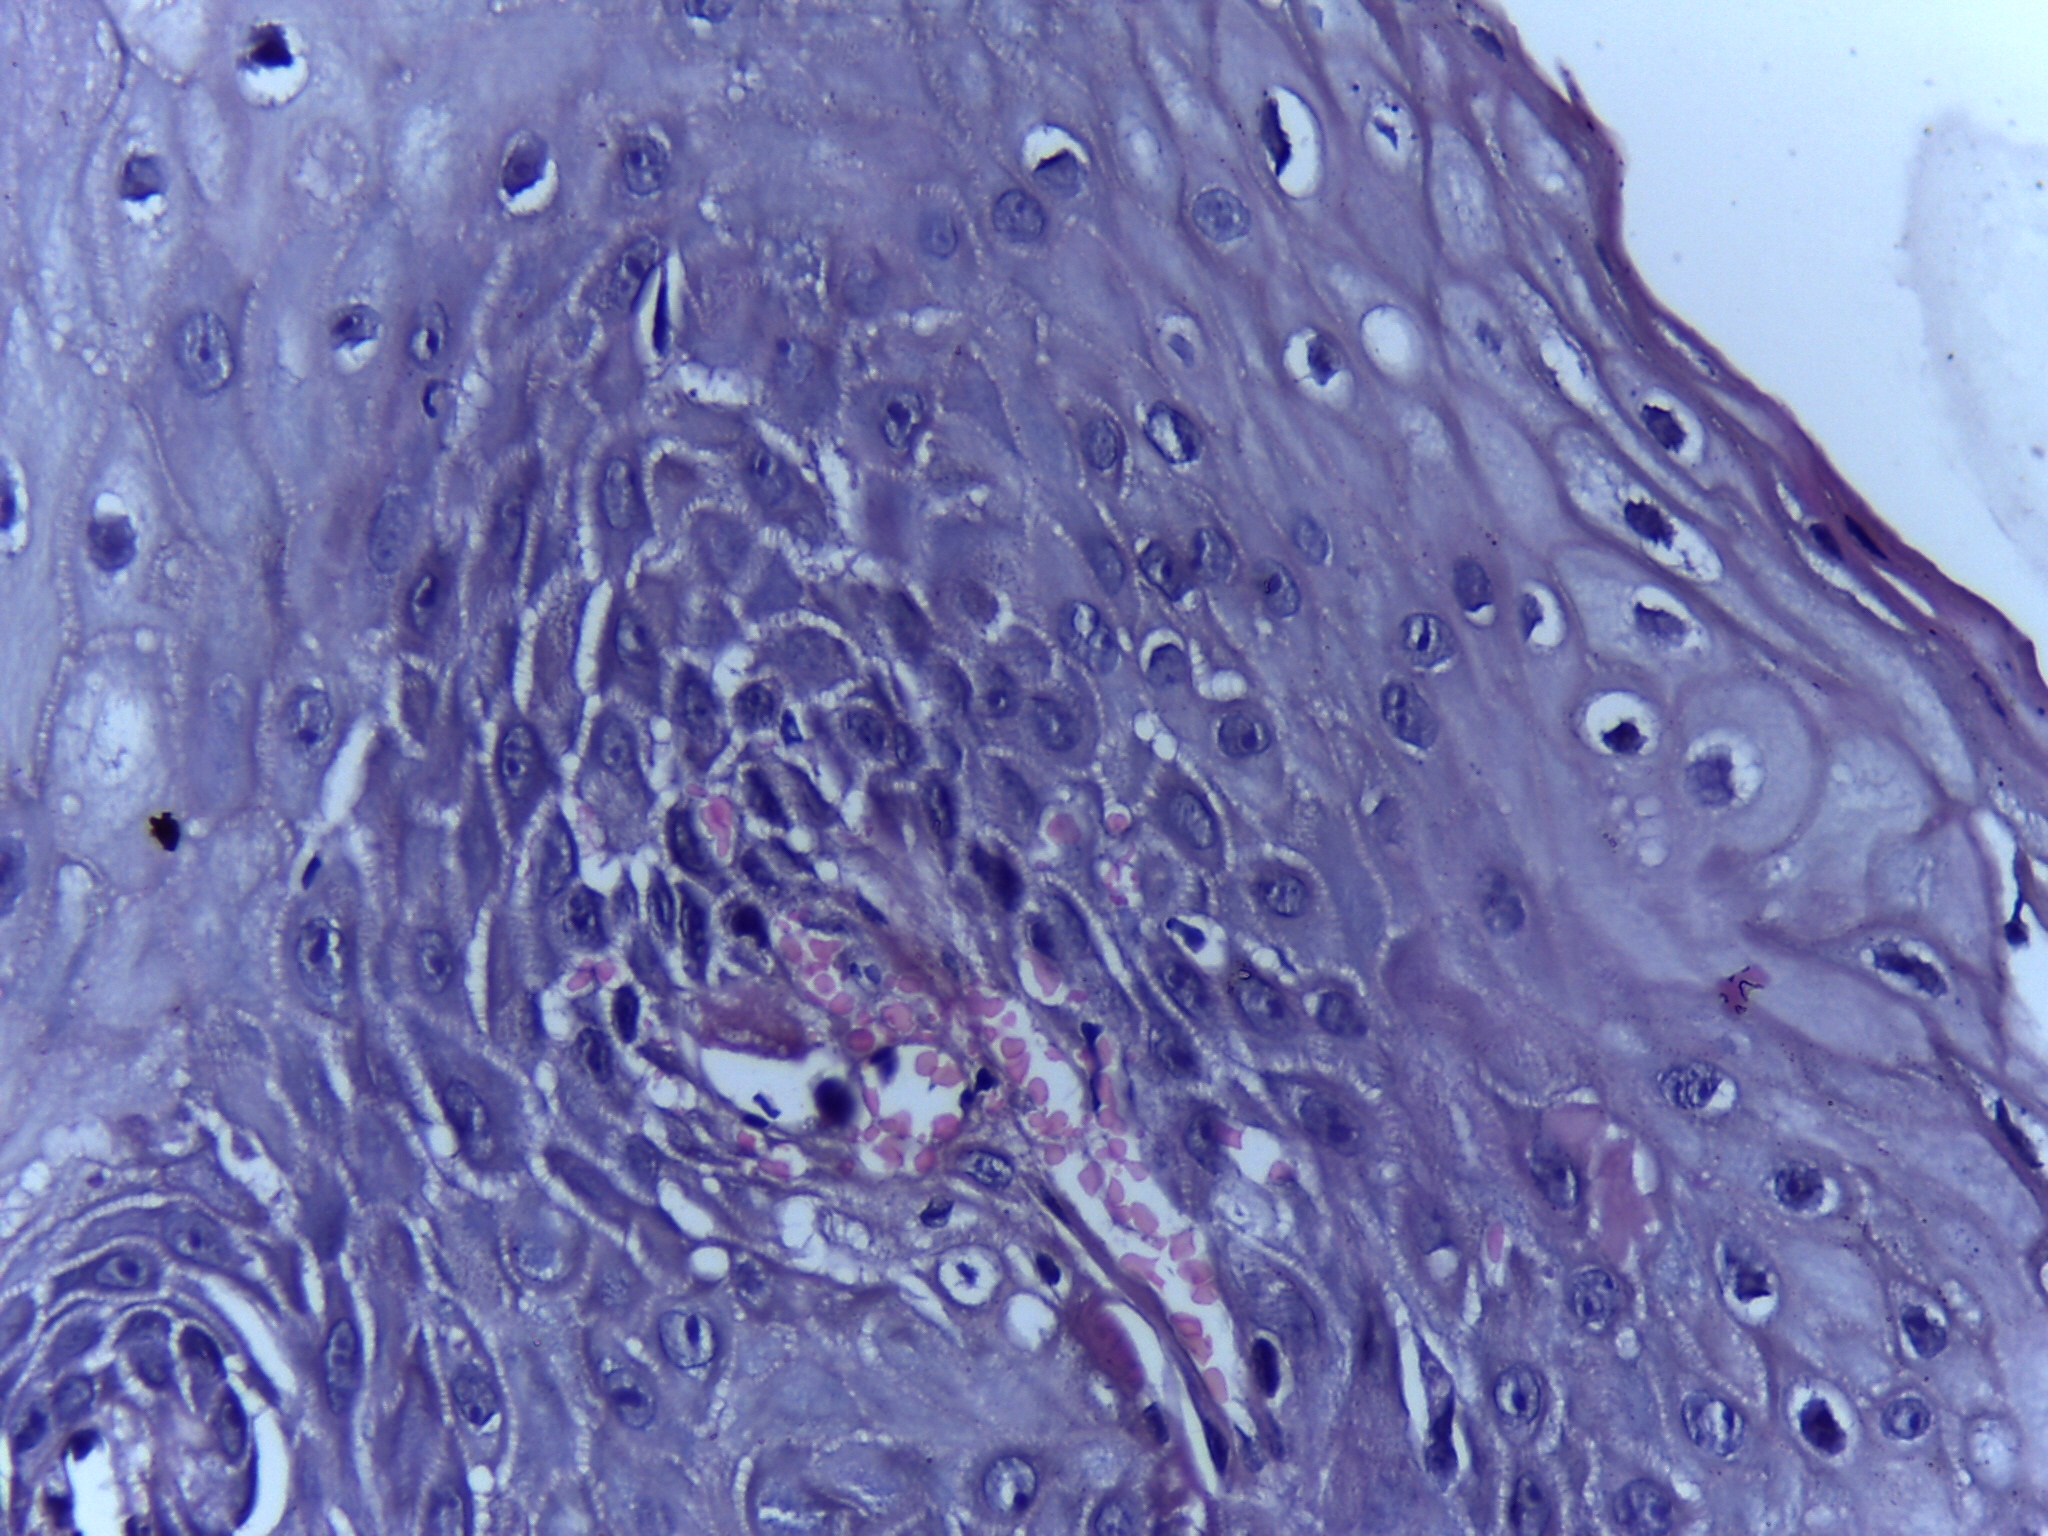
Diagnosis: OSCC